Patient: sex F, age 68
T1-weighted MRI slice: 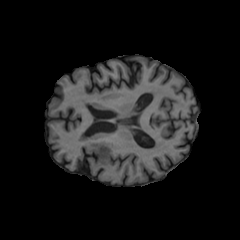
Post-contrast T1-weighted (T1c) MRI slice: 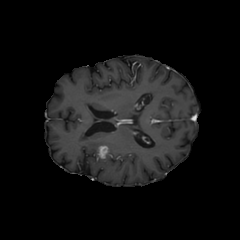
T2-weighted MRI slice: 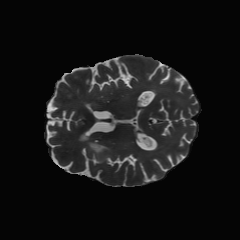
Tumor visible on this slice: yes
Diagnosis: Glioblastoma, IDH-wildtype
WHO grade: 4